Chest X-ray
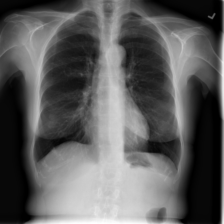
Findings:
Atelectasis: negative
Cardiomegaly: negative
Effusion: negative
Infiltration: negative
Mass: negative
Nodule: negative
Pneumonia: negative
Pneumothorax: negative
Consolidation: negative
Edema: negative
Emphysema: negative
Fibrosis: negative
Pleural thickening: negative
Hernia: negative